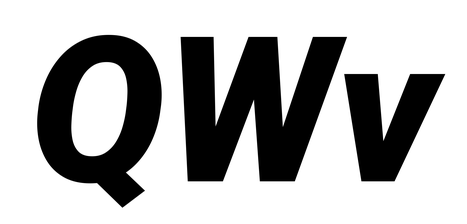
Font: Roboto-Italic_Black_Italic